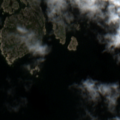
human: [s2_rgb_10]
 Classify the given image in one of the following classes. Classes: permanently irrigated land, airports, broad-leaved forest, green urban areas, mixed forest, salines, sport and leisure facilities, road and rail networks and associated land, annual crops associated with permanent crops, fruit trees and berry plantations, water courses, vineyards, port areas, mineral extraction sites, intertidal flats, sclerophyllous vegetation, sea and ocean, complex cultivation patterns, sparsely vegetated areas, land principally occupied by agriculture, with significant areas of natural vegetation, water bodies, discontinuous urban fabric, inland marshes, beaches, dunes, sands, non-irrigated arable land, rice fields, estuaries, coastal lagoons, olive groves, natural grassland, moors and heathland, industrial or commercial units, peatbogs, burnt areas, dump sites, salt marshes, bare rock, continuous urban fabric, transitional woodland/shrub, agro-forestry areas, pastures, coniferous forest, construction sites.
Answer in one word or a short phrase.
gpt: bare rock, sea and ocean